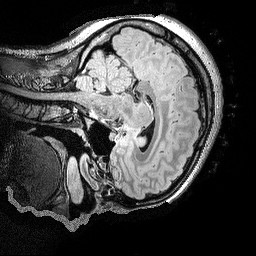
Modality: FLAIR
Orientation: sagittal
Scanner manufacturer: siemens
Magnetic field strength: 3 T
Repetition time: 5 s
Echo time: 0.391 s